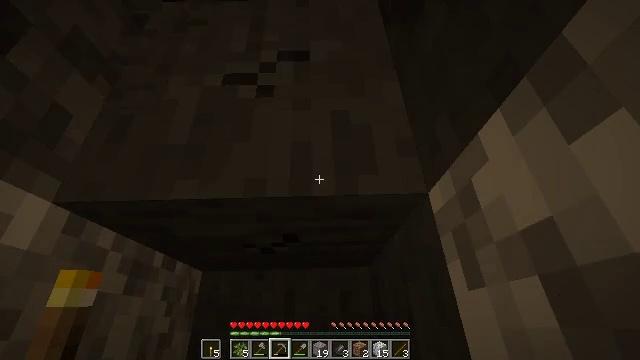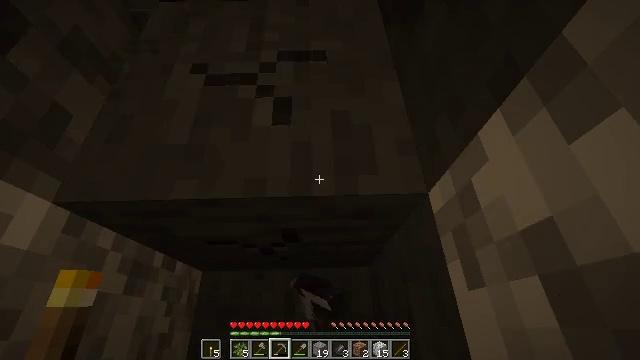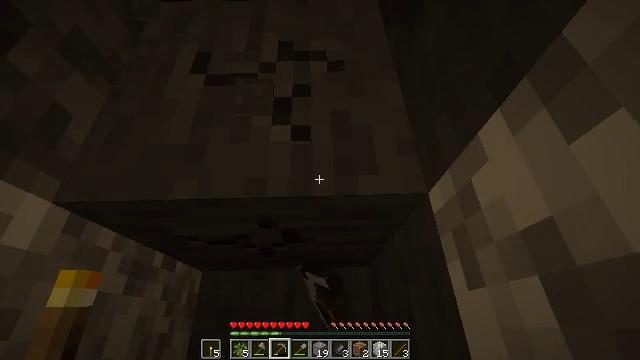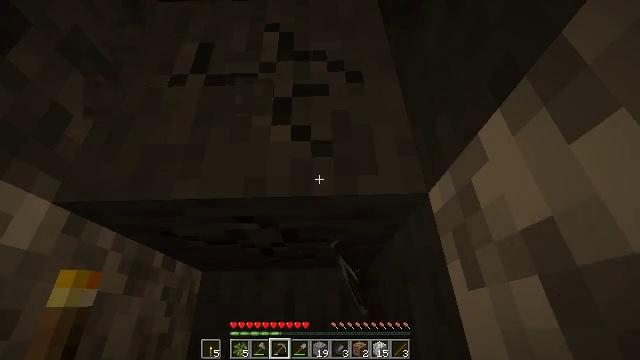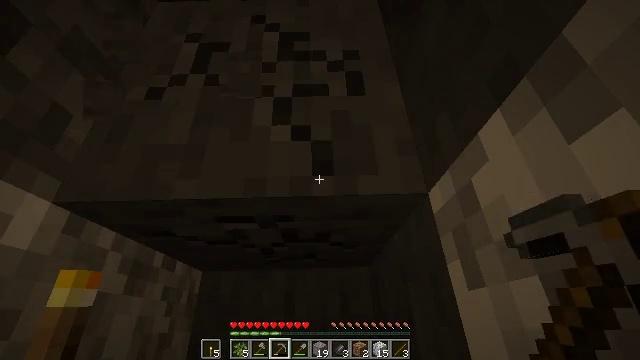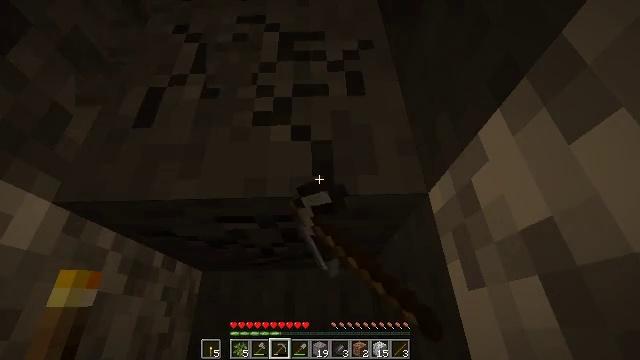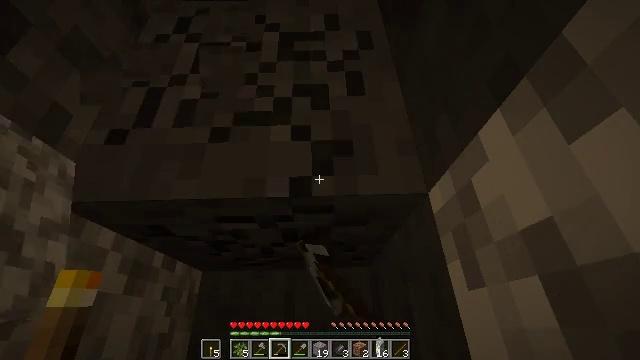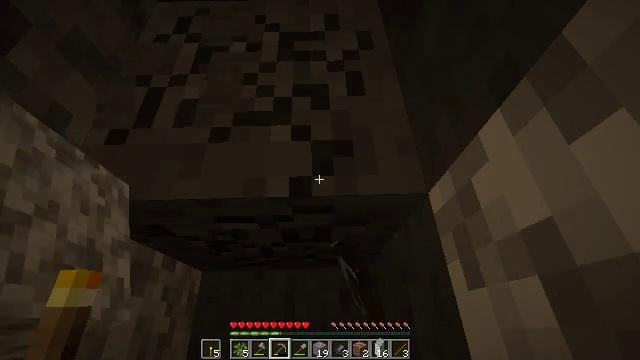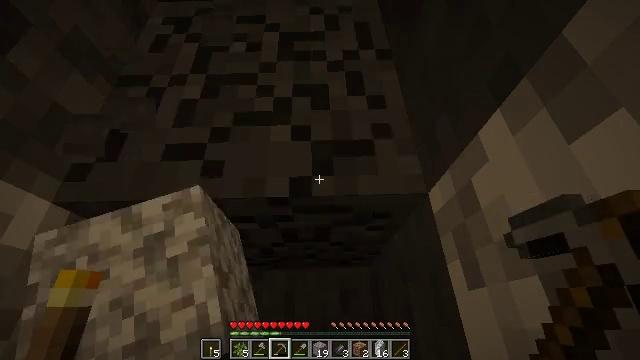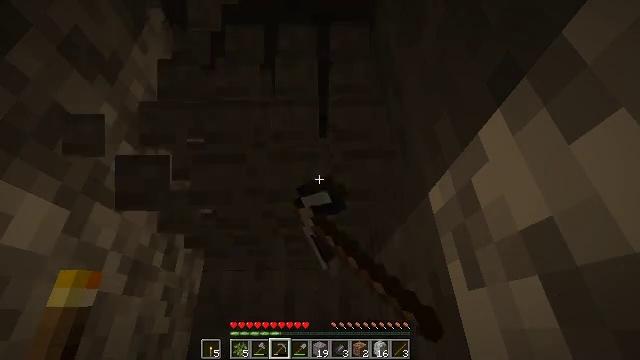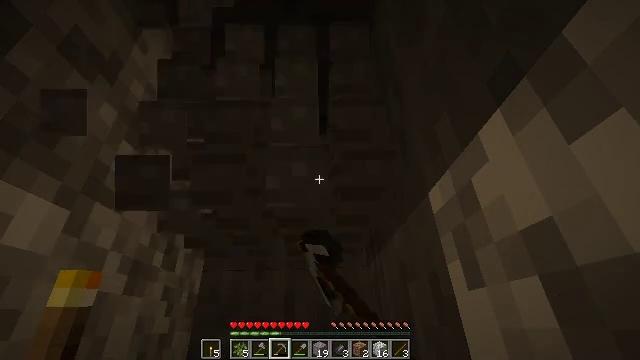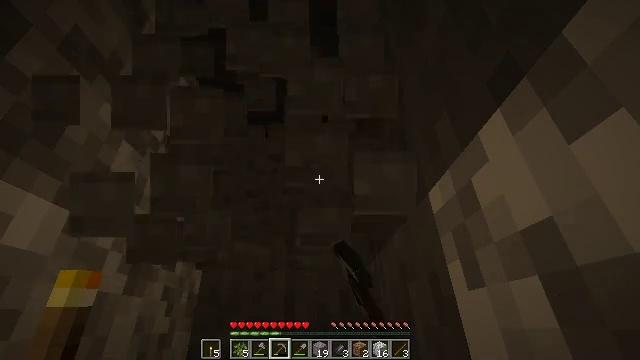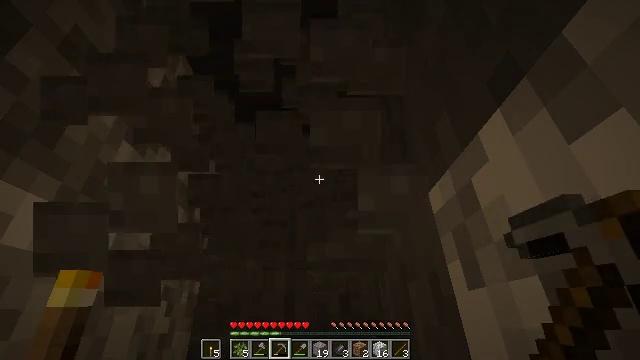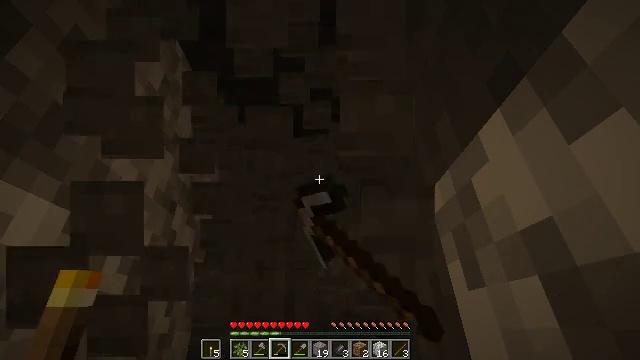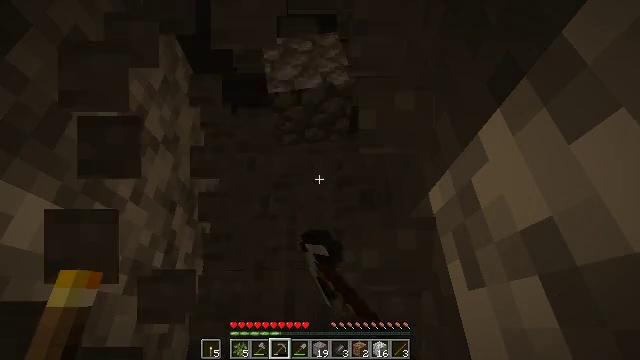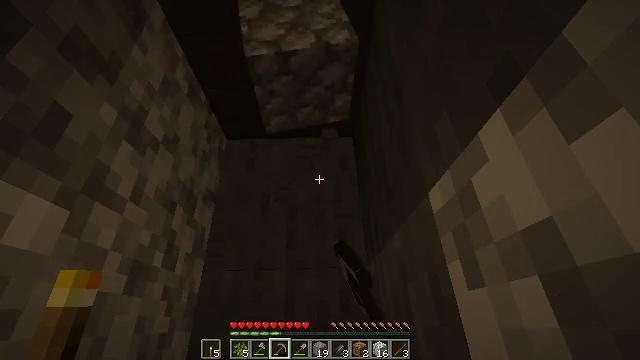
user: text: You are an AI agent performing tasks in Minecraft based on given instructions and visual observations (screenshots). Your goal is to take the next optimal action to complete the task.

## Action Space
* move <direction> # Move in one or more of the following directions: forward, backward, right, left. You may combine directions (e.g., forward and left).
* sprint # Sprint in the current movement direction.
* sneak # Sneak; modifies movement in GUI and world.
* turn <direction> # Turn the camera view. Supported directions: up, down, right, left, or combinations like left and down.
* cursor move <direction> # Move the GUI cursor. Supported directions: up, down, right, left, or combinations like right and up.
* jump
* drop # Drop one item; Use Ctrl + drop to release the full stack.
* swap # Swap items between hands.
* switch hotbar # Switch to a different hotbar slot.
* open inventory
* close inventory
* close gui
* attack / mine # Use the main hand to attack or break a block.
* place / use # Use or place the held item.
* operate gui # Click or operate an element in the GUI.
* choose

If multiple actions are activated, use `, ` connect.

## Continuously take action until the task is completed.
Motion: motion action
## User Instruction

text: Gather stone by using a pickaxe.
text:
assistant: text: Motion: attack / mine
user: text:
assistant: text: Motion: attack / mine
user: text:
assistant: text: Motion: attack / mine
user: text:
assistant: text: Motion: attack / mine
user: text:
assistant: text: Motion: attack / mine
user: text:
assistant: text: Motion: attack / mine
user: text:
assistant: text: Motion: attack / mine
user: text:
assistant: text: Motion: attack / mine
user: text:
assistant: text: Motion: attack / mine
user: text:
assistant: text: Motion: attack / mine
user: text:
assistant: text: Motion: attack / mine
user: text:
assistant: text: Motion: attack / mine
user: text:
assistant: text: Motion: attack / mine
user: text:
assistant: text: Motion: attack / mine
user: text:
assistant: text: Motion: attack / mine
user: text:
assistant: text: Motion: attack / mine
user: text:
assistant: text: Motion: attack / mine
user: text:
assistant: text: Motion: attack / mine
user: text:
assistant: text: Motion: attack / mine
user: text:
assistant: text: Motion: attack / mine
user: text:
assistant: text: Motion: attack / mine
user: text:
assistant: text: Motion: attack / mine
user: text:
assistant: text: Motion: attack / mine
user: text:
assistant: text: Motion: attack / mine
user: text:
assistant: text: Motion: attack / mine
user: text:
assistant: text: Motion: attack / mine
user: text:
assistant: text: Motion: attack / mine
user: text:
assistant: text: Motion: attack / mine
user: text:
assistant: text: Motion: move forward, attack / mine
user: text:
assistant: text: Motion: move forward, attack / mine